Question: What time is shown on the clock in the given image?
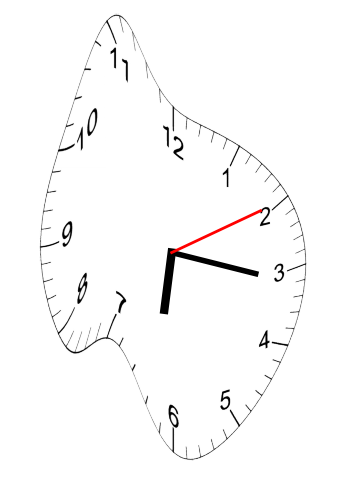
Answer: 06:16:10